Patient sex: F
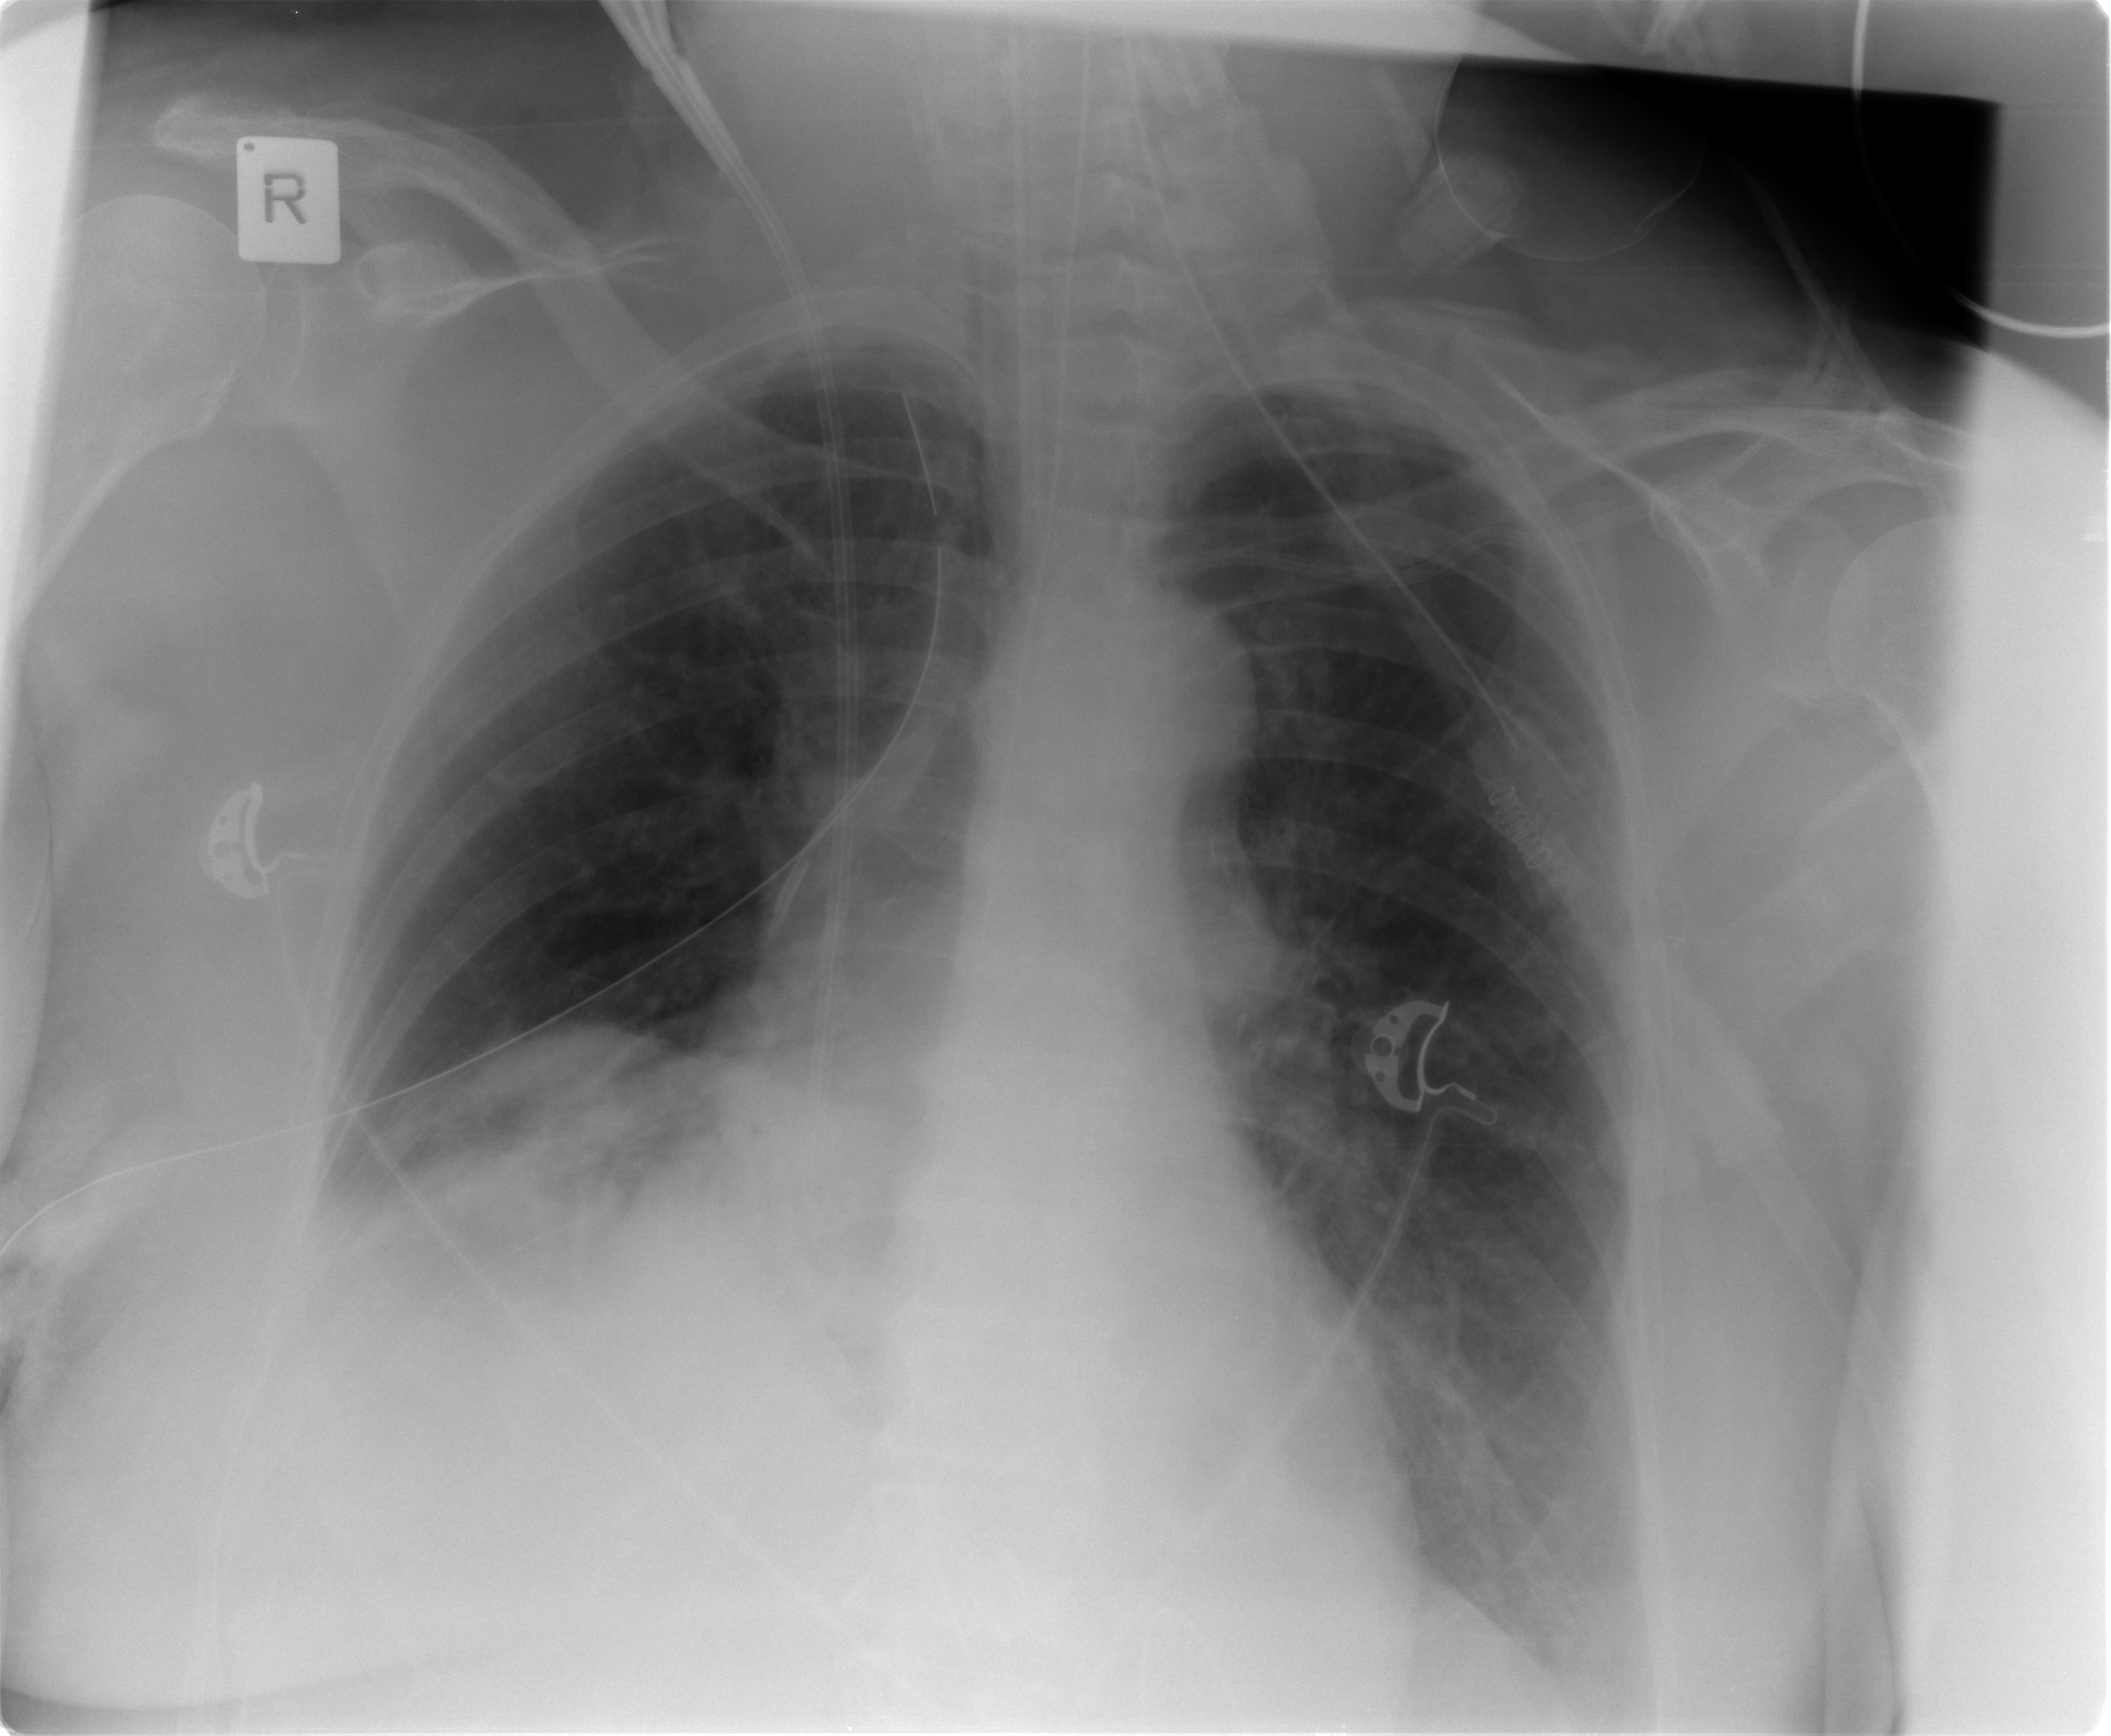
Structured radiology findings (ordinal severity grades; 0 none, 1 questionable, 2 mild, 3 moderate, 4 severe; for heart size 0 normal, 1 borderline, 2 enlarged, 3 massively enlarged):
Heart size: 2
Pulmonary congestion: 2
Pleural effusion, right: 1
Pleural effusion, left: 2
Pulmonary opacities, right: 1
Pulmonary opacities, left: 0
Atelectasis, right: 3
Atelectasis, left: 2